Question: I am using ModernUIIcons that come with MahApps.Metro in a Xaml file as StaticResources. To put one in my UI is very easy, like this:
'''
<Rectangle Width="19"
Height="19">
<Rectangle.Fill>
<VisualBrush Visual="{StaticResource appbar_database}" />
</Rectangle.Fill>
</Rectangle>
'''
I want to encapsulate all the logic of the rectangle in a CustomControl so I can do something like the following:
'''
<cc:MenuItemIcon Source="{StaticResource appbar_page}"/>
'''
In one project as library, Themes/Generic.xaml:
'''
<ResourceDictionary
xmlns="http://schemas.microsoft.com/winfx/2006/xaml/presentation"
xmlns:x="http://schemas.microsoft.com/winfx/2006/xaml"
xmlns:local="clr-namespace:AMIGEDM.CustomControls.Menu">
<Style TargetType="{x:Type local:MenuItemIcon}">
<Setter Property="Template">
<Setter.Value>
<ControlTemplate TargetType="{x:Type local:MenuItemIcon}">
<Rectangle Width="19"
Height="19">
<Rectangle.Fill>
<VisualBrush Visual="{TemplateBinding Source}" />
</Rectangle.Fill>
</Rectangle>
</ControlTemplate>
</Setter.Value>
</Setter>
</Style>
</ResourceDictionary>
'''
And in the CS file
'''
namespace AMIGEDM.CustomControls.Menu
{
public class MenuItemIcon : Control
{
static MenuItemIcon()
{
DefaultStyleKeyProperty.OverrideMetadata(typeof(MenuItemIcon), new FrameworkPropertyMetadata(typeof(MenuItemIcon)));
}
public static readonly DependencyProperty SourceProperty =
DependencyProperty.Register("Source", typeof(Visual), typeof(MenuItemIcon));
public Visual Source
{
get { return (Visual)GetValue(SourceProperty); }
set { SetValue(SourceProperty, value); }
}
}
}
'''
Everything compiles silky smooth, so I go to my TestDummy Project
'''
<Window x:Class="AMIGEDM.TestDummy.MainWindow"
xmlns="http://schemas.microsoft.com/winfx/2006/xaml/presentation"
xmlns:x="http://schemas.microsoft.com/winfx/2006/xaml"
Title="MainWindow" Height="350" Width="525"
xmlns:cc="clr-namespace:AMIGEDM.CustomControls.Menu;assembly=AMIGEDM.CustomControls">
<Window.Resources>
<ResourceDictionary>
<ResourceDictionary.MergedDictionaries>
<ResourceDictionary Source="/AMIGEDM.TestDummy;component/Resources/Icons.xaml"/>
<ResourceDictionary Source="pack://application:,,,/AMIGEDM.CustomControls;component/Themes/Generic.xaml" />
</ResourceDictionary.MergedDictionaries>
</ResourceDictionary>
</Window.Resources>
<Grid>
<Menu IsMainMenu="True" SnapsToDevicePixels="True">
<MenuItem Header="_Open">
<MenuItem Header="_File">
<MenuItem.Icon>
<cc:MenuItemIcon Source="{StaticResource appbar_page}"/>
</MenuItem.Icon>
</MenuItem>
<MenuItem Header="_File">
<MenuItem.Icon>
<Rectangle Width="19"
Height="19">
<Rectangle.Fill>
<VisualBrush Visual="{StaticResource appbar_database}" />
</Rectangle.Fill>
</Rectangle>
</MenuItem.Icon>
</MenuItem>
</MenuItem>
</Menu>
</Grid>
'''

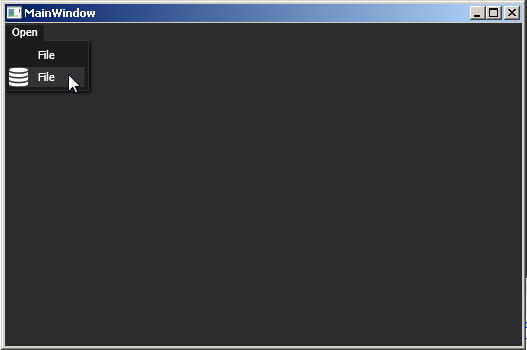
Answer: All the code looks normal, except for the style of 'MenuItemIcon'. Quote about 'TemplateBinding' from Adam Nathan book:
> TemplateBinding doesn't work outside a template or outside its VisualTree property, so you can't even use TemplateBinding inside a template's trigger. Furthermore,
TemplateBinding doesn't work when applied to a Freezable (for mostly artificial reasons).
And quote from <URL> about 'VisualBrush':
> Freezable Features: Because it inherits from the Freezable class, the VisualBrush class provides several special features: VisualBrush objects can be declared as resources and shared among multiple objects.
Therefore instead of:
'''
<VisualBrush Visual="{TemplateBinding Source}" />
'''
Use the construction '{RelativeSource TemplatedParent}' and a 'Path' equal to the dependency property whose value you want to retrieve:
'''
<Style TargetType="{x:Type local:MenuItemIcon}">
<Setter Property="Template">
<Setter.Value>
<ControlTemplate TargetType="{x:Type local:MenuItemIcon}">
<Rectangle Width="22" Height="22">
<Rectangle.Fill>
<VisualBrush Visual="{Binding RelativeSource={RelativeSource TemplatedParent}, Path=Source}" />
</Rectangle.Fill>
</Rectangle>
</ControlTemplate>
</Setter.Value>
</Setter>
</Style>
'''